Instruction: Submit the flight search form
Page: home
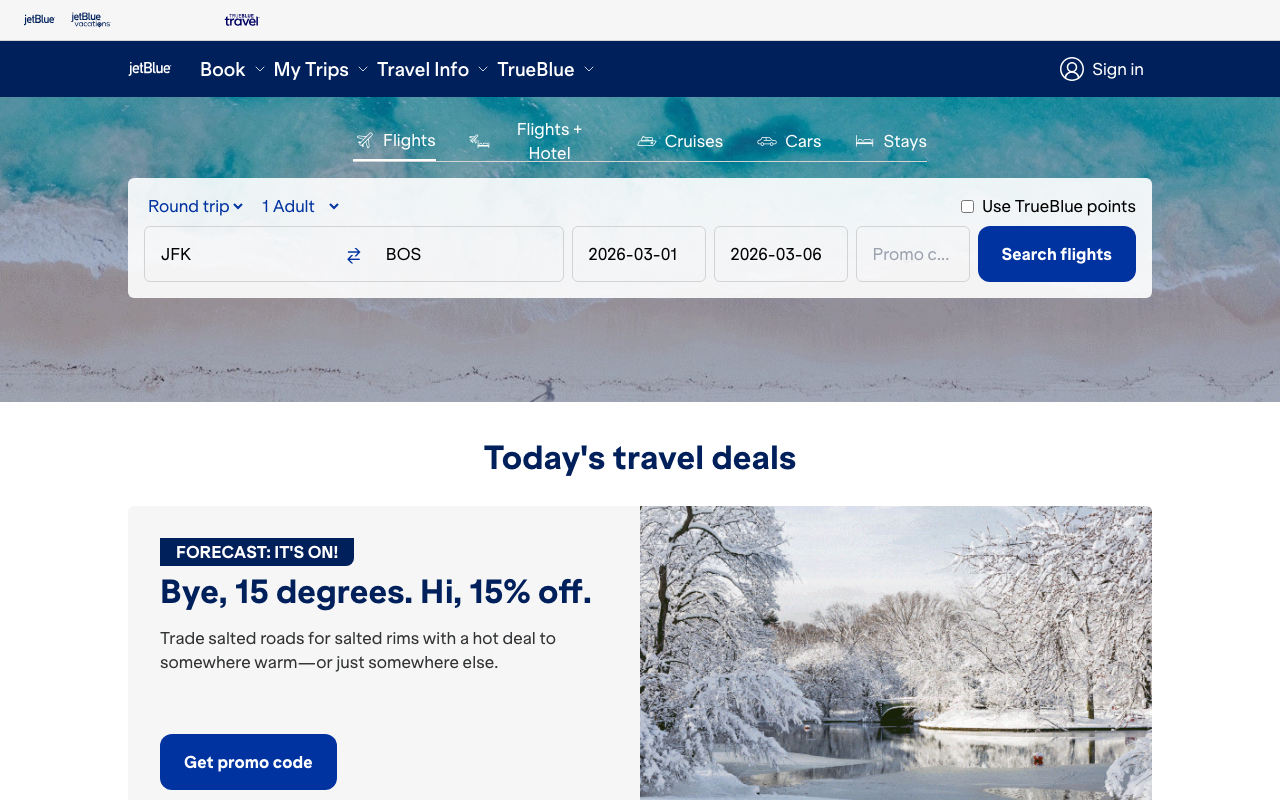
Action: click